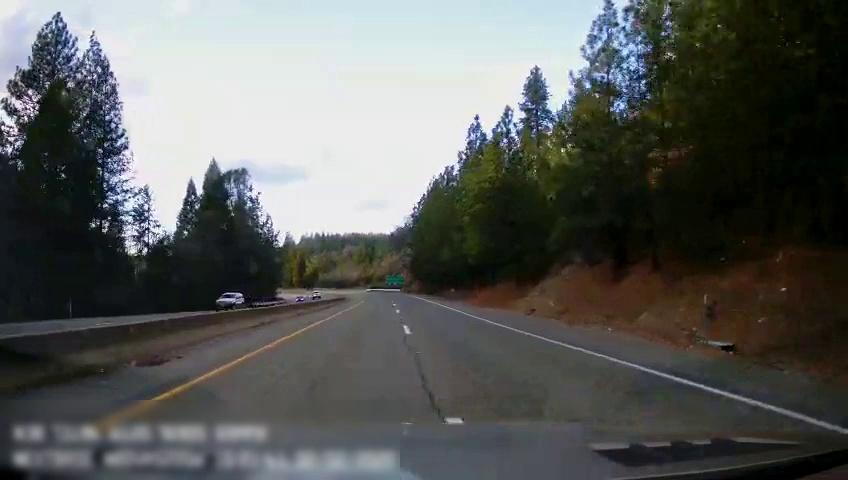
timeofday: Day
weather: Sunny
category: Drivable Space
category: Drivable Space
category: Vehicles | SUV
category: Vehicles | Car
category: Vehicles | SUV
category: Lanes | Alternate Lane
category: Lanes | Current Lane
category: Lanes | Alternate Lane
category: Traffic | Signs